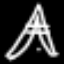
Label: The Eiffel Tower